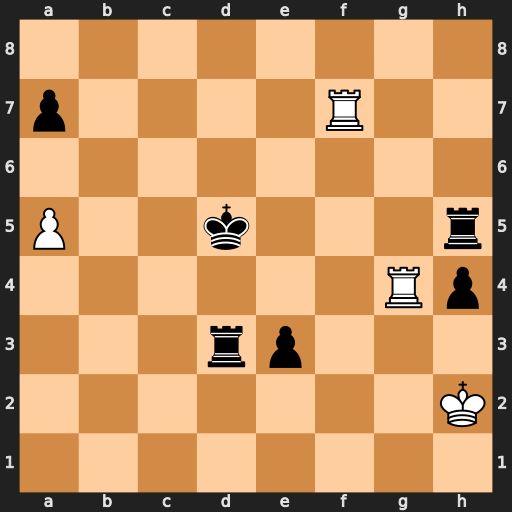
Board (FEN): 8/p4R2/8/P2k3r/6Rp/3rp3/7K/8
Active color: w
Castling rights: -
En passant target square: -
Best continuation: Rd7+ Ke6 Rxd3